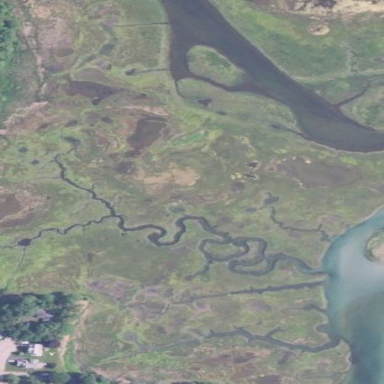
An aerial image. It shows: Saltmarsh wetland.